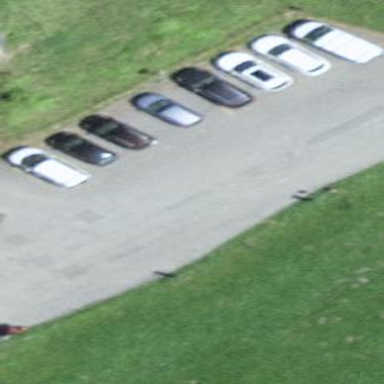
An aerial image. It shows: Street side parking area.